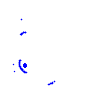
Particle: proton